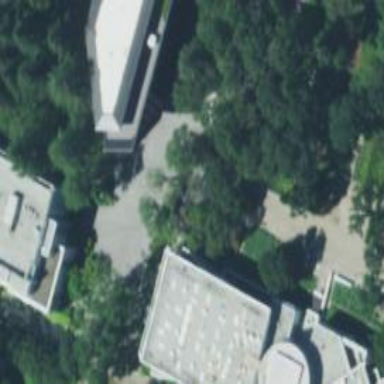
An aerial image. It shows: Theater building.